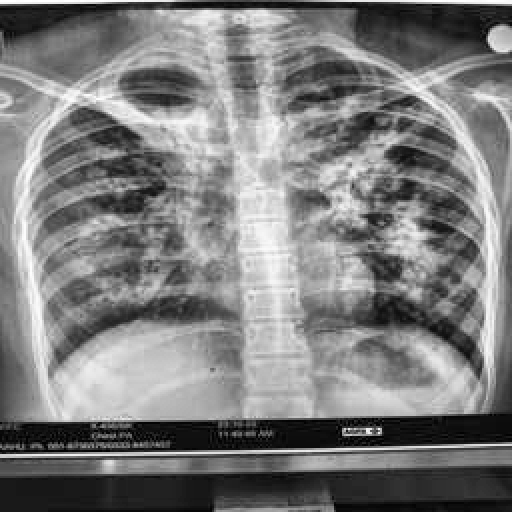
Finding: TUBERCULOSIS